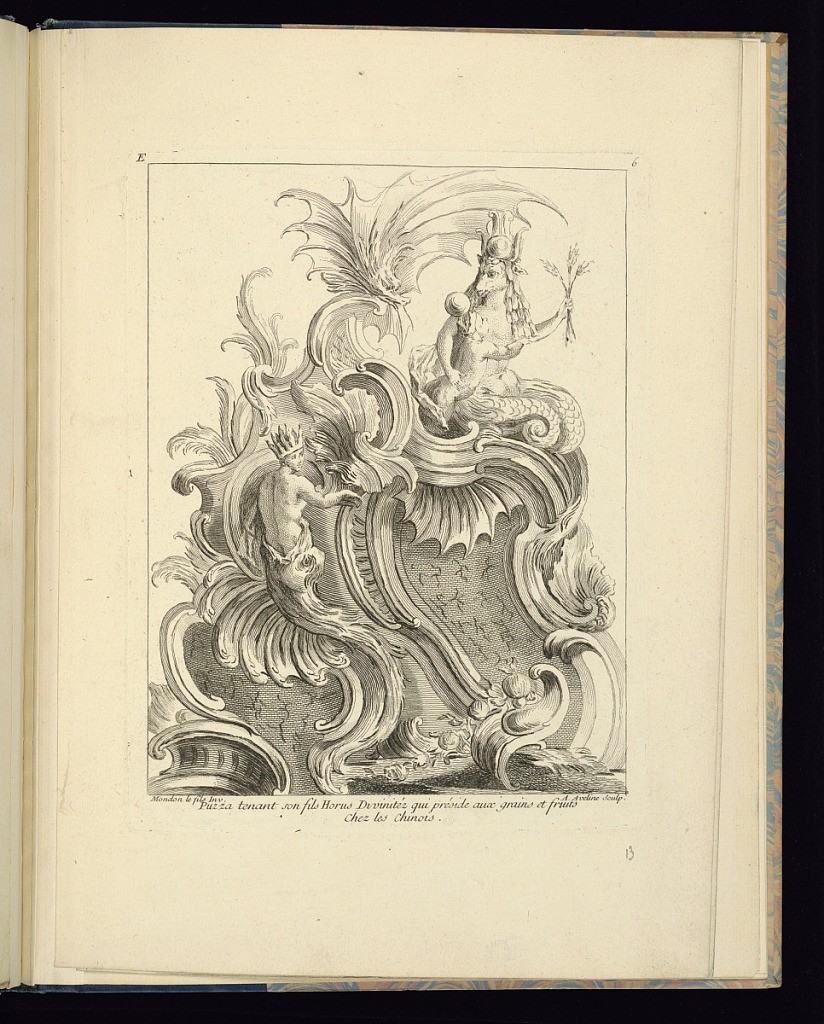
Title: Puzza tenant son fils Horus Divinitéz qui préside aux grains et fruits Chez les Chinois
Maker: François-Thomas Mondon, French, 1709 – 1755
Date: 1736
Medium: Etching and engraving on laid paper
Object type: Print
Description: A chinoiserie (European decorative arts and architectural style inspired by fanciful ideas of China and East Asia) ornament print featuring mythological figures, and a fantastical animal. The central ornament features rocaille motifs, bat wings, shells, feathers, scrolling leaves (rinceaux), c-scrolls, and festoons of flowers and pomegranates. A figure atop the ornament, with the head of a sheep or goat, body of a man, and a fish tail, holds a small boy or man in his arm and wheat in his hand. To the left, the fantastical head of a creature looks towards the mythological figure. Below a man wearing a crown, with a fish head as a tail, morphing into the ornament. The plate is titled, numbered, and signed.